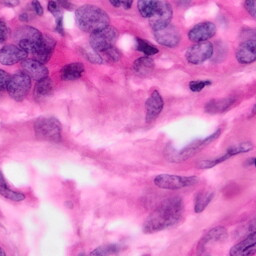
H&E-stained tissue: Pancreatic